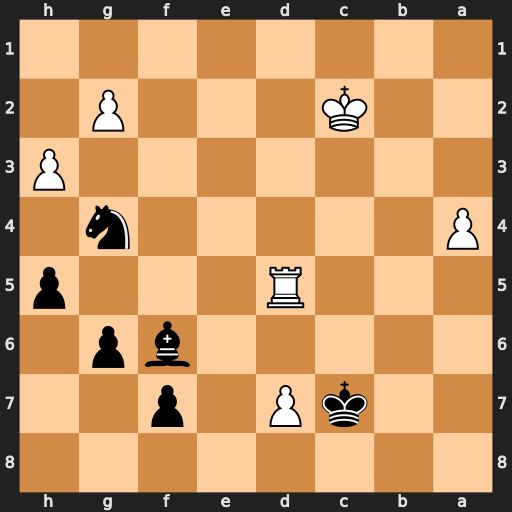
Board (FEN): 8/2kP1p2/5bp1/3R3p/P5n1/7P/2K3P1/8
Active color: b
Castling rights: -
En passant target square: -
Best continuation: Ne3+ Kd3 Nxd5